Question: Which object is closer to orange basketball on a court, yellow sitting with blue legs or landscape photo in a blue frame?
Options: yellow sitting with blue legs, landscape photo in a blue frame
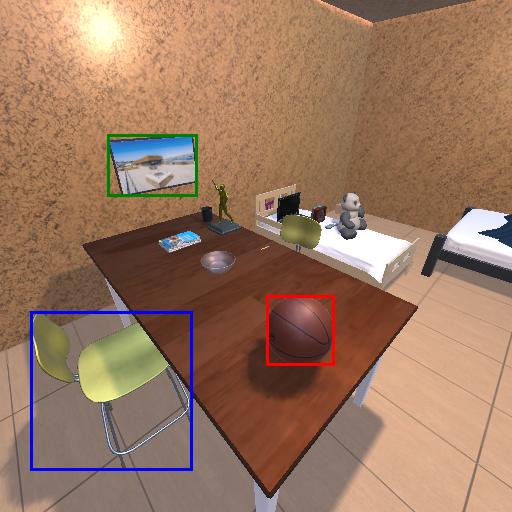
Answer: yellow sitting with blue legs